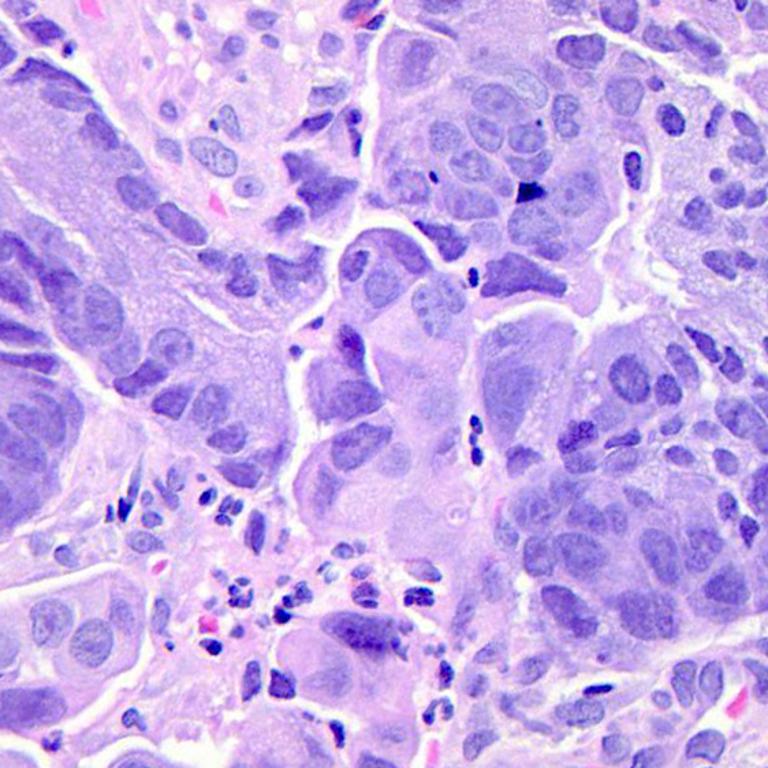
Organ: colon
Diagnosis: adenocarcinomas